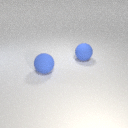
large blue rubber sphere to the right of large blue rubber sphere